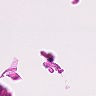
Metastatic tissue present: no